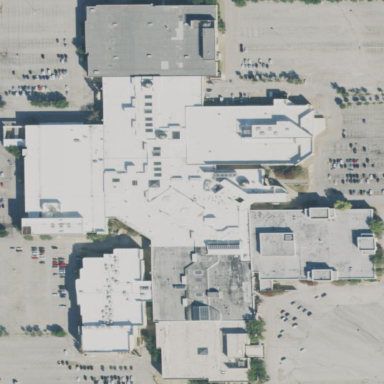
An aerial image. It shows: Retail building designated as shopping mall.